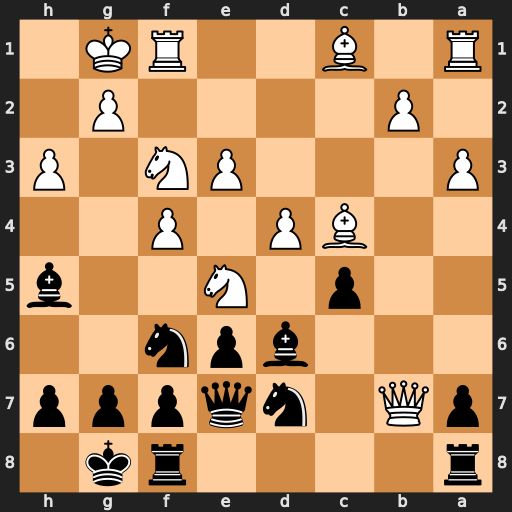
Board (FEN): r4rk1/pQ1nqppp/3bpn2/2p1N2b/2BP1P2/P3PN1P/1P4P1/R1B2RK1
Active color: b
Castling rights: -
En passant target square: -
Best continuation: Nxe5 Qxe7 Nxf3+ gxf3 Bxe7